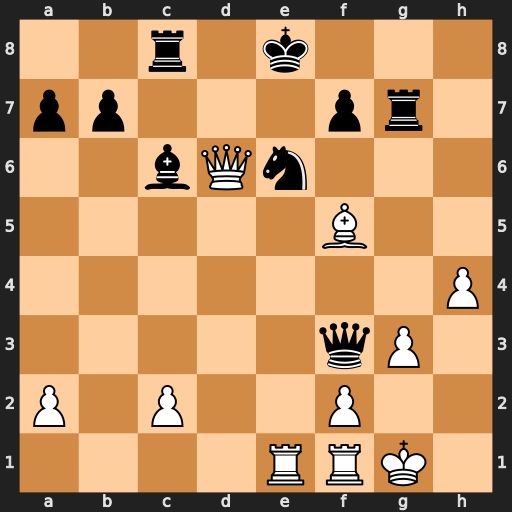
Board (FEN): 2r1k3/pp3pr1/2bQn3/5B2/7P/5qP1/P1P2P2/4RRK1
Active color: w
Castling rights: -
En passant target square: -
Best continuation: Rxe6+ fxe6 Qxe6+ Kf8 Qxc8+ Kf7 Qe6+